Question: I'm using Xcode 6 and use objective-c when i test program on iOS 8 (iPhone 5) program run without error but when i try to test program on iOS 7 (iPhone 5) screen look like iPhone 4 screen. I can detect phone like this;
'''
#define iPhone6Plus ([[UIDevice currentDevice] userInterfaceIdiom] == UIUserInterfaceIdiomPhone && [UIScreen mainScreen].bounds.size.height == 736)
#define iPhone6 ([[UIDevice currentDevice] userInterfaceIdiom] == UIUserInterfaceIdiomPhone && [UIScreen mainScreen].bounds.size.height == 667)
#define IS_IPHONE_5 ([[UIDevice currentDevice] userInterfaceIdiom] == UIUserInterfaceIdiomPhone && [UIScreen mainScreen].bounds.size.height == 568)
#define IS_IPAD UI_USER_INTERFACE_IDIOM() == UIUserInterfaceIdiomPad
'''
and also i can detect operating system like this;
'''
if (floor(NSFoundationVersionNumber) <= NSFoundationVersionNumber_iOS_7_0)
{
#define IS_IPHONE_5 ([[UIDevice currentDevice] userInterfaceIdiom] == UIUserInterfaceIdiomPhone && [UIScreen mainScreen].bounds.size.height == 568)
}
'''
When i do this screen not scale on phone because when i run on iOS 7 phone screen run like iPhone 4 check image for more description.

As you can see top and bottom black.How can i fix this problem
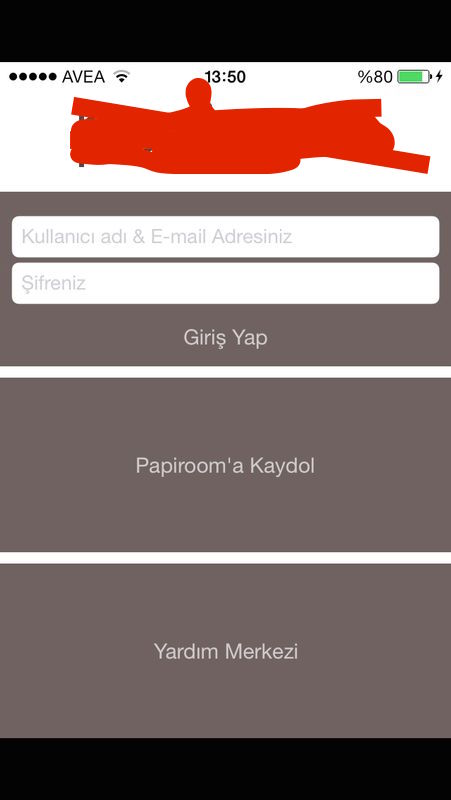
Answer:
Set an iPhone 5 launch screen. It will be fixed.
iPhone 5 launch screen spec:
For the time being create a blank screen on photoshop or preview. You can replace it later.